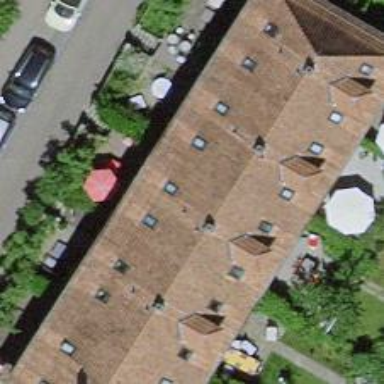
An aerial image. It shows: Residential building with gabled roof made of maroon roof tiles. The roof orientation is across.